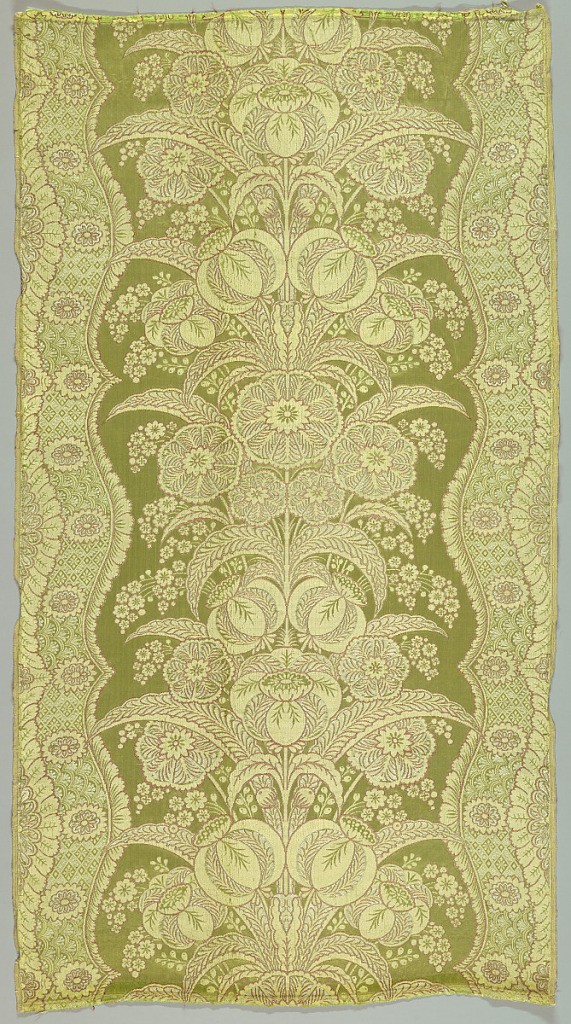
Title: Textile
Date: ca. 1730
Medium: silk Technique: 7&1 satin with continuous supplementary wefts forming the pattern
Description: Vertically symmetrical plant forms within a curving border that resembles lace, in bright green, yellow, white and brown.